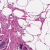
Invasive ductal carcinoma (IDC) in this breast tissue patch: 0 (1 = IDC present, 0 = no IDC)